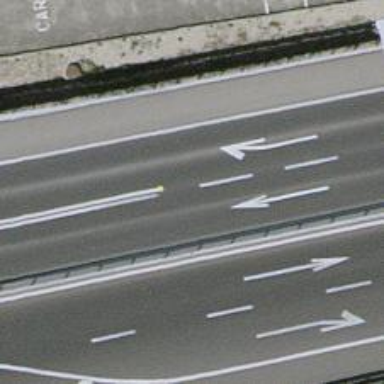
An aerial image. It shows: Motorway junction.